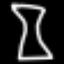
Label: hourglass